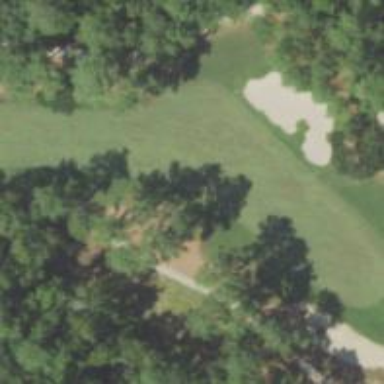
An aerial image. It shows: View of golf hole.